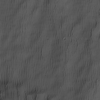
Label: not_dusty